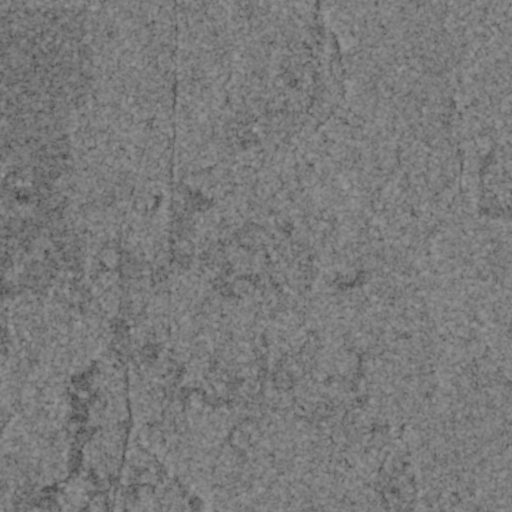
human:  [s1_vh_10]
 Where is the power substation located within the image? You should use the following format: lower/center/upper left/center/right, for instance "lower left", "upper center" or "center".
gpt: The power substation is located in the center left of the image.
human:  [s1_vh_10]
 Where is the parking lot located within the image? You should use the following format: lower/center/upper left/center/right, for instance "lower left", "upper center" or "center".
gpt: There is no parking lot in the image.

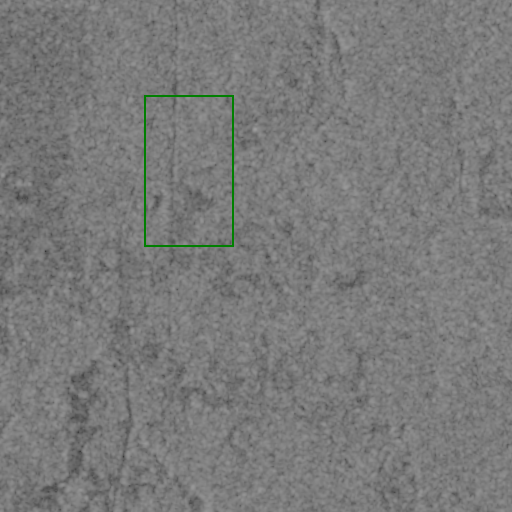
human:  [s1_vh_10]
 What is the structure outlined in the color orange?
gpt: There is no orange outline.
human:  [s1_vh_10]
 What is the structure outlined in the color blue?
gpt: There is no structure outlined in blue.